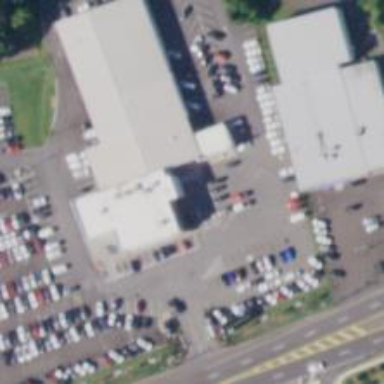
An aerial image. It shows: Building that houses car shop.